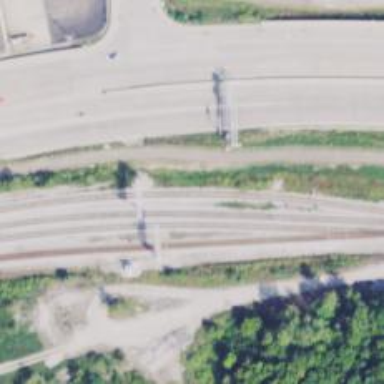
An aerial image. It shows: Railway siding with rails.